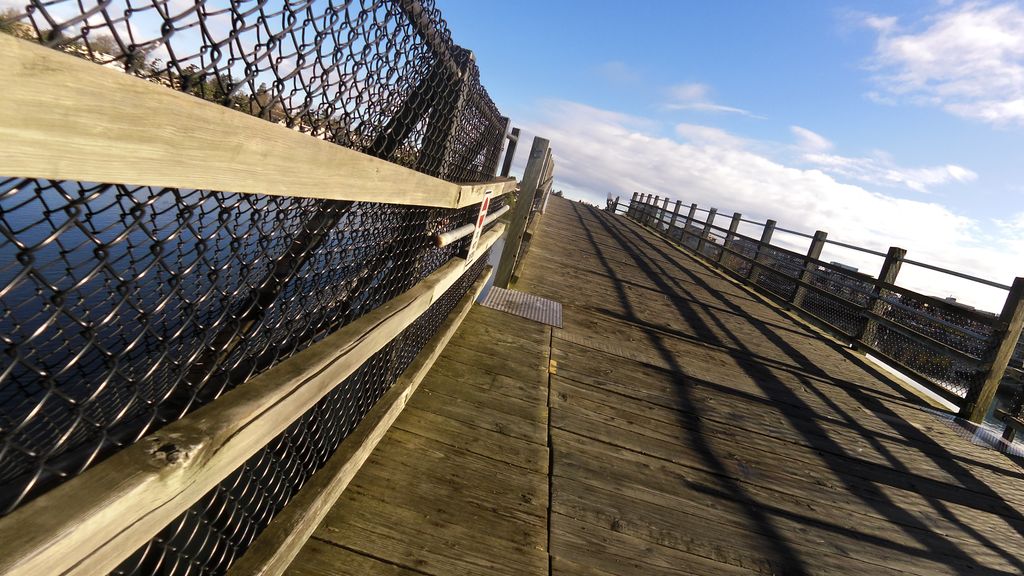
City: victoria